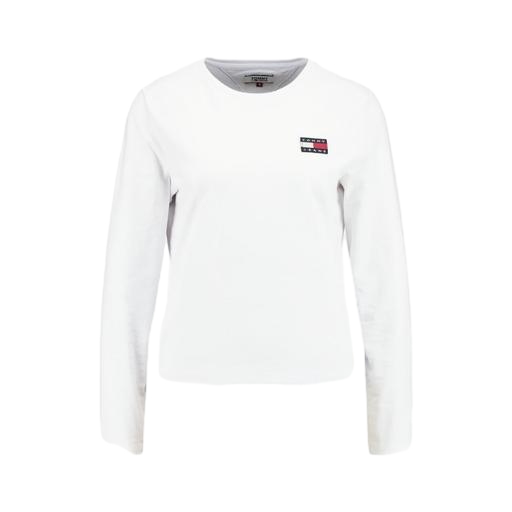
white long sleeve logo t-shirt, white women's classic long-sleeve t-shirt, white graphic long-sleeve tee, white background